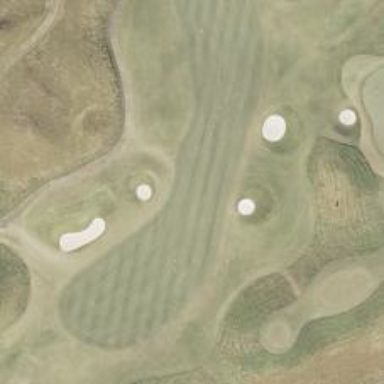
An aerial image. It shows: Golf hole.